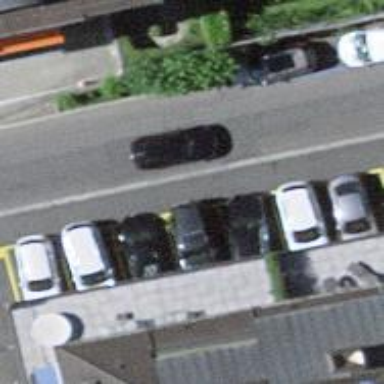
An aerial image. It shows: Charging station.